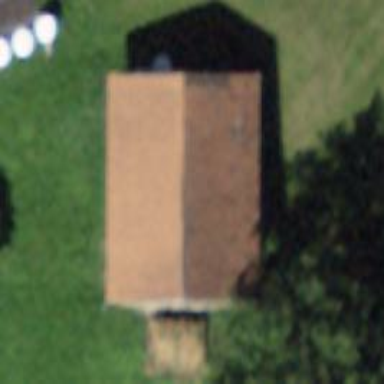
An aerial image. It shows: Rural barn.